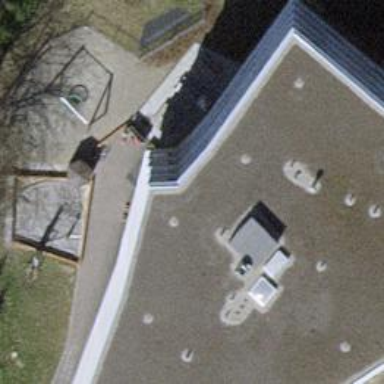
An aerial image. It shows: Kindergarten.